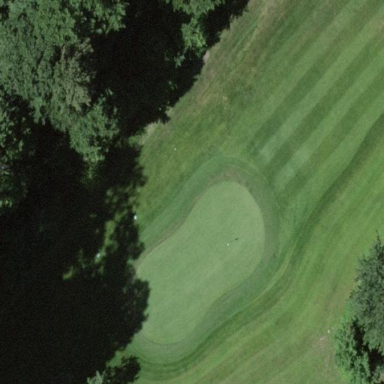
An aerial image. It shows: Picturesque green golfing area with grass land use.